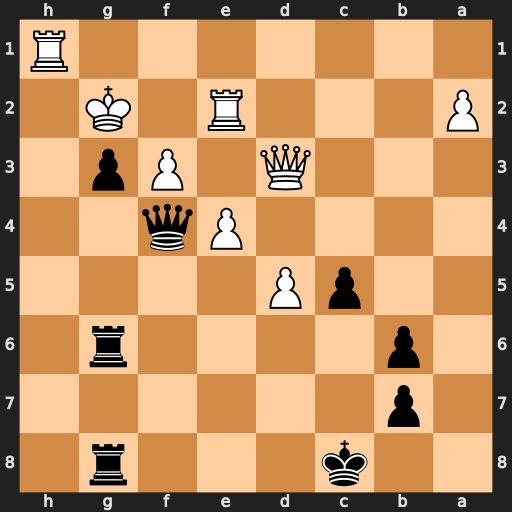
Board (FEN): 2k3r1/1p6/1p4r1/2pP4/4Pq2/3Q1Pp1/P3R1K1/7R
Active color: b
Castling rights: -
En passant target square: -
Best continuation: Rh6 Qe3 Rh2+ Rxh2 gxh2+